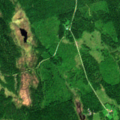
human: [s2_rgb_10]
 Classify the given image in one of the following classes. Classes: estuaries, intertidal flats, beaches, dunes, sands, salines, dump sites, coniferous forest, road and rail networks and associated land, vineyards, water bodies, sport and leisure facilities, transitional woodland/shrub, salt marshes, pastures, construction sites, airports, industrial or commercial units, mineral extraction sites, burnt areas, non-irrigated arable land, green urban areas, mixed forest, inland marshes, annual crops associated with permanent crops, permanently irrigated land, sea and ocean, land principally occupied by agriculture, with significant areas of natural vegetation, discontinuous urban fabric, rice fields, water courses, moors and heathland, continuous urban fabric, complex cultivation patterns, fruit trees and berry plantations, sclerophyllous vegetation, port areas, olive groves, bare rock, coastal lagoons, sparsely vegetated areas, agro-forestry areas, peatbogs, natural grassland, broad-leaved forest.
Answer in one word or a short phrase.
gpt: mixed forest, transitional woodland/shrub